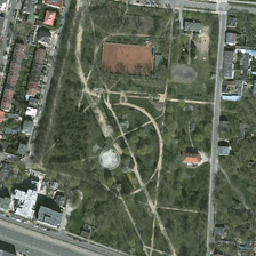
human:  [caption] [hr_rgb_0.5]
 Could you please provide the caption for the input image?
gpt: There are many red houses around the park.

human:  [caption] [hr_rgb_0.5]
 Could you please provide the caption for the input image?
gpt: There are many red roofed houses around the park.

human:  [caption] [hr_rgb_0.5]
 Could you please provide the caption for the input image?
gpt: There's a lot of houses with red roofs around the park.

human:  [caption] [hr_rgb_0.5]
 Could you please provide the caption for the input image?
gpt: There are many red roof houses around the park.

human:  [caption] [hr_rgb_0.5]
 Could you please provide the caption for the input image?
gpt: There are many houses with red roofs to the REDOR of the park.